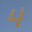
Label: 4